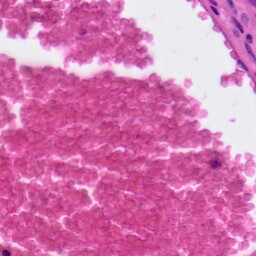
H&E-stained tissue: Lung